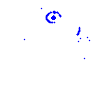
Particle: pion